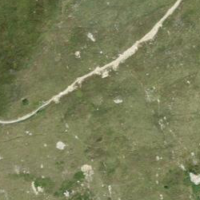
EUNIS habitat code: 23
Species observed at this site:
Euphorbia cyparissias
Campanula barbata
Issoria lathonia